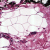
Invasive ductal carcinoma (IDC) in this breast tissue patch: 0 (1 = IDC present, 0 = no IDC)